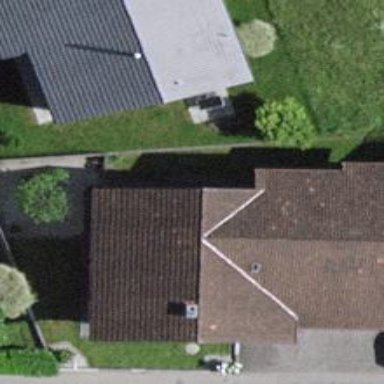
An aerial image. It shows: Detached building.